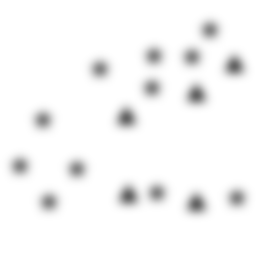
Squares: 0
Triangles: 5
Stars: 11
Total shapes: 16